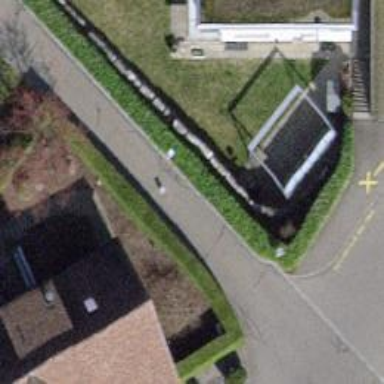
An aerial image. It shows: Bollard barrier.